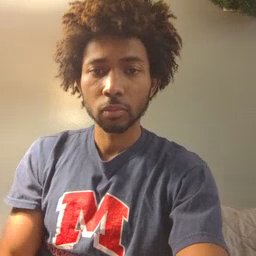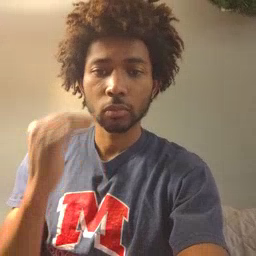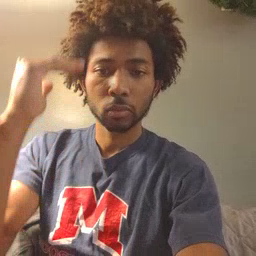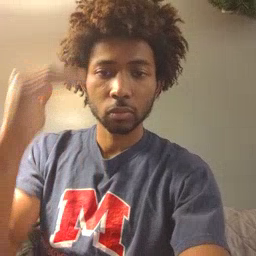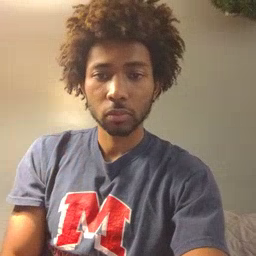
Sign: head